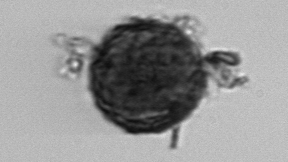
Label: Thalassiosira_TAG_external_detritus